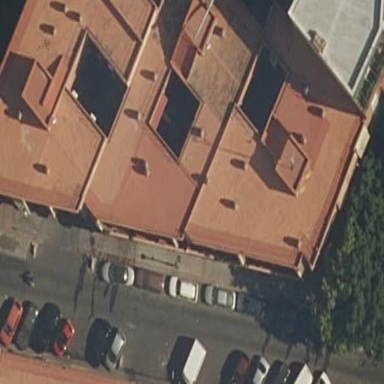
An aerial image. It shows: View of apartment building.